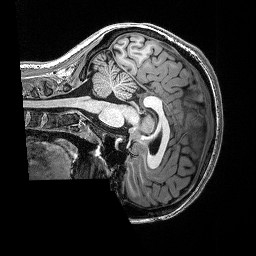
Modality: T1w
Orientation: sagittal
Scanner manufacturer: siemens
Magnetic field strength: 3 T
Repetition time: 2.53 s
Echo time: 0.0033 s